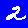
Digit: 2